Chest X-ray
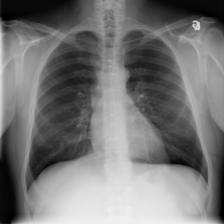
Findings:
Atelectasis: negative
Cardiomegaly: negative
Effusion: negative
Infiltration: negative
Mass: negative
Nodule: negative
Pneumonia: negative
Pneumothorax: negative
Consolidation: negative
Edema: negative
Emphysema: negative
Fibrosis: negative
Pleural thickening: negative
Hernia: negative